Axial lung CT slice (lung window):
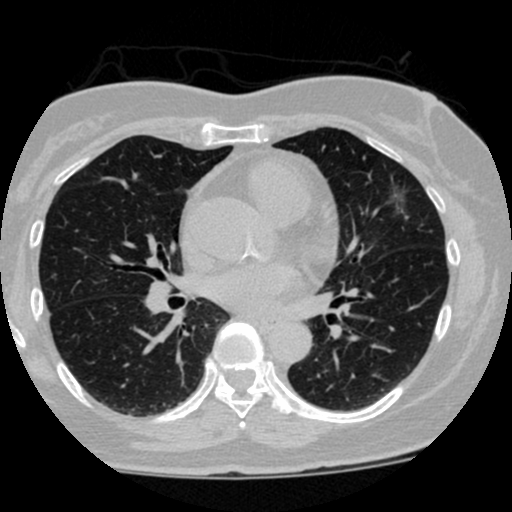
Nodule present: yes
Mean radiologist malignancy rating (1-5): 2.5